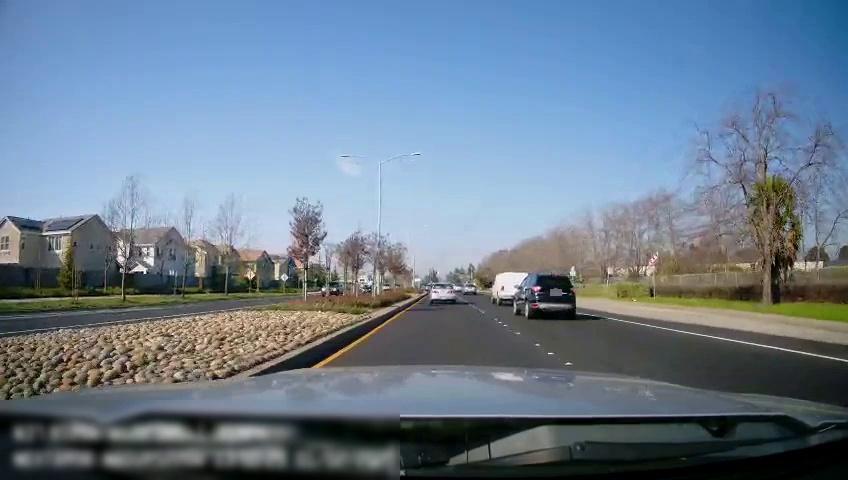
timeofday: Day
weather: Sunny
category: Drivable Space
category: Drivable Space
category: Vehicles | Van
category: Vehicles | SUV
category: Vehicles | Car
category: Vehicles | SUV
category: Vehicles | Car
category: Lanes | Current Lane
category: Lanes | Alternate Lane
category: Lanes | Current Lane
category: Lanes | Opposite Lane
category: Lanes | Opposite Lane